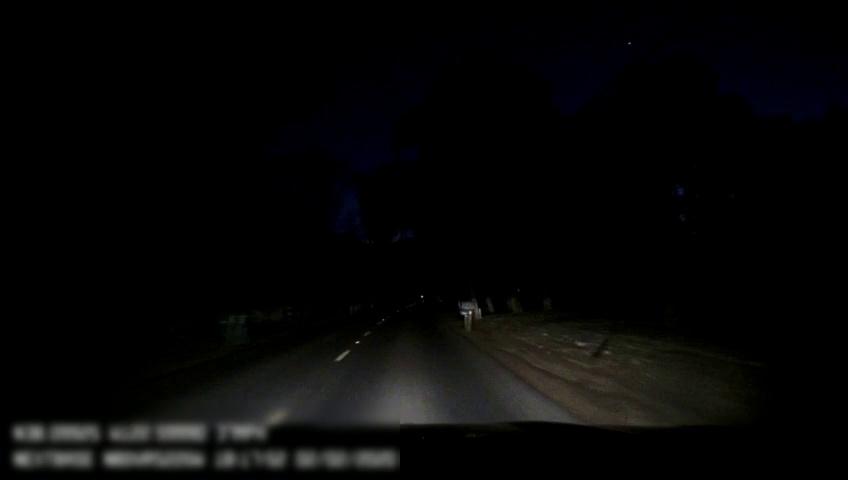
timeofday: Night
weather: Other
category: Drivable Space
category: Lanes | Opposite Lane
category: Lanes | Current Lane